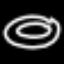
Label: donut